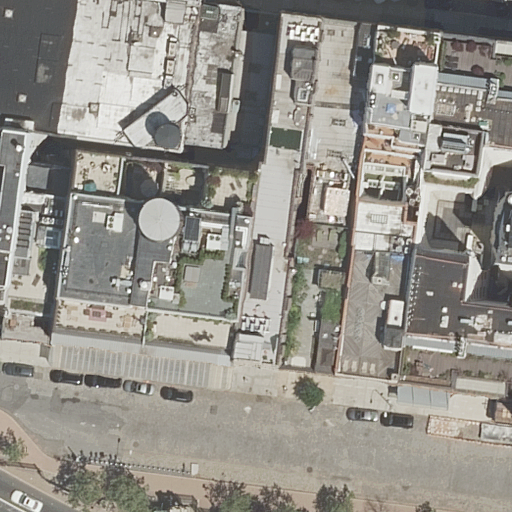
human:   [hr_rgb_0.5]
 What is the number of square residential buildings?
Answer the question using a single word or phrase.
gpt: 0

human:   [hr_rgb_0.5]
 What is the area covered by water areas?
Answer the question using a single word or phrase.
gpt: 0m2

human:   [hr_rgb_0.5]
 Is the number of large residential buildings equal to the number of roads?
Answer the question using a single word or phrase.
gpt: no

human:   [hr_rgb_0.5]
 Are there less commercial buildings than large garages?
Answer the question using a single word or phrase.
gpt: no

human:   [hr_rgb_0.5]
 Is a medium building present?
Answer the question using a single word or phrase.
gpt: yes

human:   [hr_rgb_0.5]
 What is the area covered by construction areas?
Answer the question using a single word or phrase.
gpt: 0m2

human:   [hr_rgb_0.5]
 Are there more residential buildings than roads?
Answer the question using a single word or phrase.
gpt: yes

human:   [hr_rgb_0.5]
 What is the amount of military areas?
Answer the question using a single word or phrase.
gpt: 0

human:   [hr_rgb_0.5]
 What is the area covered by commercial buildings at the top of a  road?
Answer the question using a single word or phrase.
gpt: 0m2

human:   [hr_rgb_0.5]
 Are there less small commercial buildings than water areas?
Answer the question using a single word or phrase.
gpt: no

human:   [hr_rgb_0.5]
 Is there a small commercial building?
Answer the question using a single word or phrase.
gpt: no

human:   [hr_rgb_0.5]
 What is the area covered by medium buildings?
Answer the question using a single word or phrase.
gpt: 1836m2

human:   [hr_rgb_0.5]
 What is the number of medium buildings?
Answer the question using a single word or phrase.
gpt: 6

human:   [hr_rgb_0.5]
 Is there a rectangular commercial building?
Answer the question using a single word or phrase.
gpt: no

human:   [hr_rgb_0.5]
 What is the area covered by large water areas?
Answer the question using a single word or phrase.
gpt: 0m2

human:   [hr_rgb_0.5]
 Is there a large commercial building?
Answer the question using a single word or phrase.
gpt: no

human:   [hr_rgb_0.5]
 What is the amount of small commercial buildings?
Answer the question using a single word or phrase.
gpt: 0

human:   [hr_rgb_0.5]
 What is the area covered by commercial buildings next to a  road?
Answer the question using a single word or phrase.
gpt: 0m2

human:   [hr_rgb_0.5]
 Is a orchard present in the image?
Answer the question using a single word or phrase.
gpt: no

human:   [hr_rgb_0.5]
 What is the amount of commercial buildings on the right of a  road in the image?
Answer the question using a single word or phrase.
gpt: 0

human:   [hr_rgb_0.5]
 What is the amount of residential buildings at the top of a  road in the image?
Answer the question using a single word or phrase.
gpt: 11

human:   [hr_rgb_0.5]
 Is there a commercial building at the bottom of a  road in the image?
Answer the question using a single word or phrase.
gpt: no

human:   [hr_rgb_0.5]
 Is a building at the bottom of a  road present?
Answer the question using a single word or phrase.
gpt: no

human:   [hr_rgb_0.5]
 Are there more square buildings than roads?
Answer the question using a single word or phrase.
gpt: no

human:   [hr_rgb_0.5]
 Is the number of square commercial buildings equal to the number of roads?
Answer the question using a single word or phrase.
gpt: no

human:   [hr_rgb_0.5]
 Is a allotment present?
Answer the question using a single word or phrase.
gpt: no

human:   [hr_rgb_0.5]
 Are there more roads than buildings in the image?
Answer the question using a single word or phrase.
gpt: no

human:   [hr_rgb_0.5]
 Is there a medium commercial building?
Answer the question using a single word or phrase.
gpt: no

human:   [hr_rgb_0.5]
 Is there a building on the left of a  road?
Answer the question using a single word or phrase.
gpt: yes

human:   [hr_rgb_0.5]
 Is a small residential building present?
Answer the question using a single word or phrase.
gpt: no

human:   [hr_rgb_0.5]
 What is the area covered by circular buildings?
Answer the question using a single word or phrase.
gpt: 0m2

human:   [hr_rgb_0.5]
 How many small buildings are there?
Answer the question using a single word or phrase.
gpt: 0

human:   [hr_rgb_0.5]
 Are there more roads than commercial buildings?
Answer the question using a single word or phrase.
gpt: yes

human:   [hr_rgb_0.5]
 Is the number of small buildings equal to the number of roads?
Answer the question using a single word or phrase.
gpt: no

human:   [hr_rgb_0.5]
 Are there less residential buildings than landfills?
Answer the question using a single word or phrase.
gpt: no

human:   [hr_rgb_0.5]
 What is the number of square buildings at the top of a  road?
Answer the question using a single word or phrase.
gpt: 0